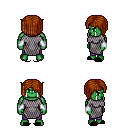
a pixel art fantasy rpg character, male body template, orc, green skin, chain mail, magenta pants, brunette pageboy hairstyle, white cloth bracers, black slippers, four views (front, back, left, right), 2x2 character sprite sheet, small pixel art, hard edges, no anti-aliasing